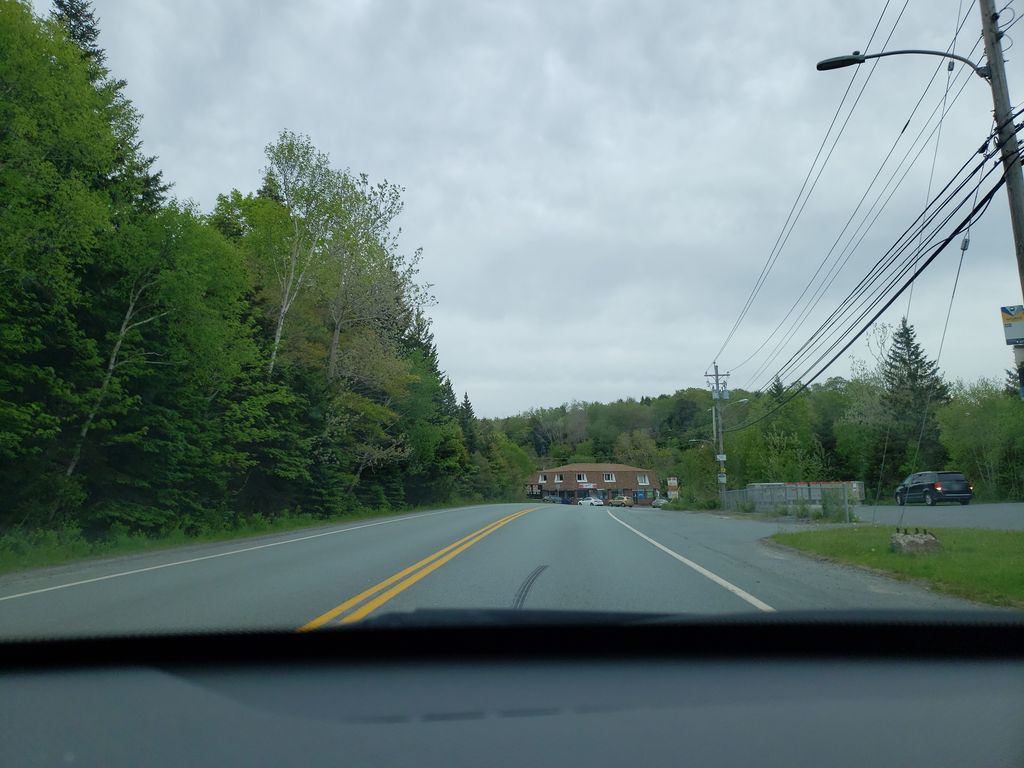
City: halifax